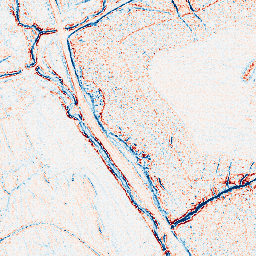
Category: edge_preserving
Decomposition family: bilateral
Decomposition parameters: d: 5
sigma_color: 100
sigma_space: 100
Upsampling method: nearest
Upsampling parameters: scale: 2
Upsampling scale: 2